Fundus camera: canon
Shooting center: optic_disc
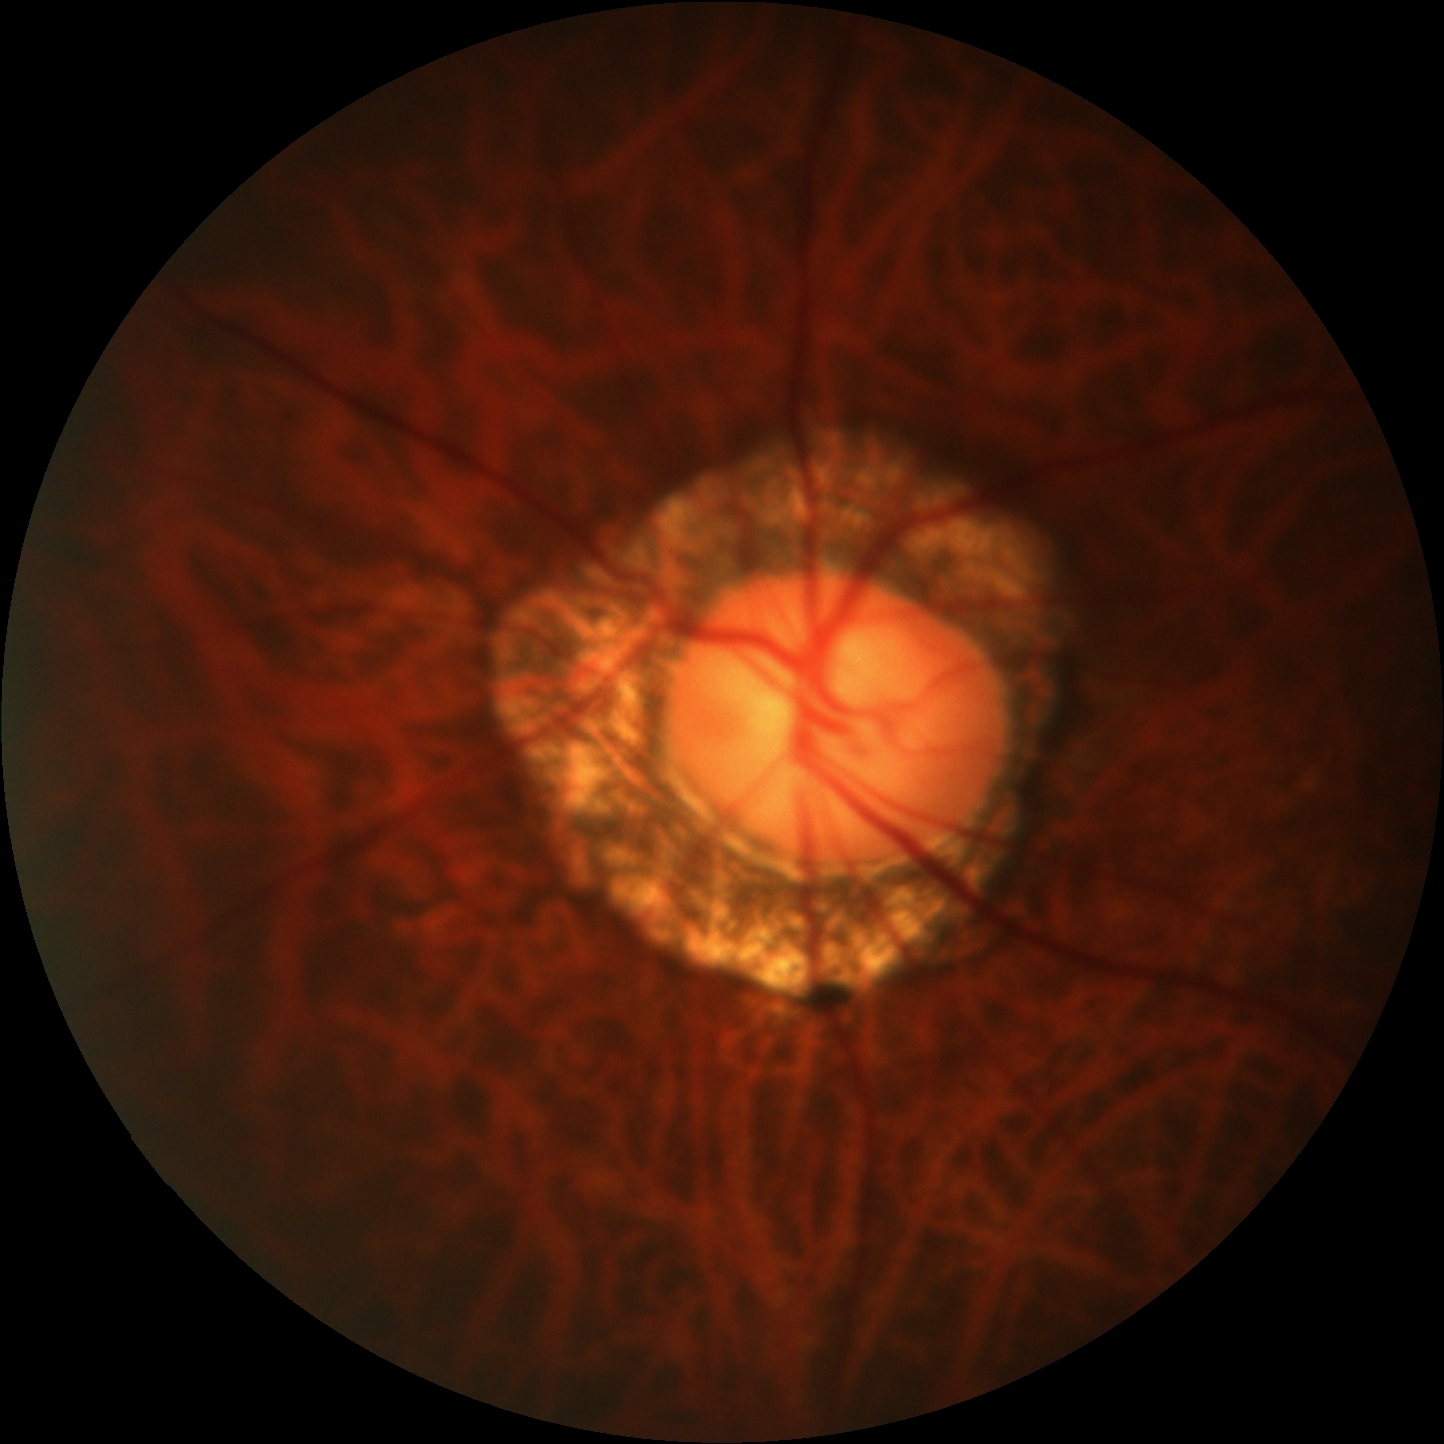
Pathologic myopia: yes
Patchy retinal atrophy: present
Retinal detachment: absent